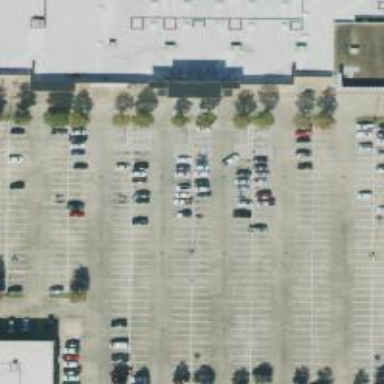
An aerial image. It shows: Parking space.